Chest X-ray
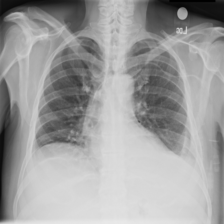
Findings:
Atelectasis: positive
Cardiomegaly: negative
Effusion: negative
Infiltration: negative
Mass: negative
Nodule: negative
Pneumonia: negative
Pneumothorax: negative
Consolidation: positive
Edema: negative
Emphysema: negative
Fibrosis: negative
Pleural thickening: negative
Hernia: negative